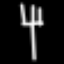
Label: fork